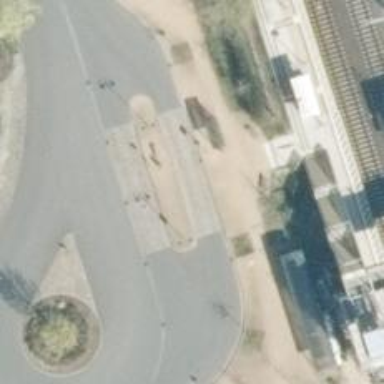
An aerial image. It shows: Public transport stop position.